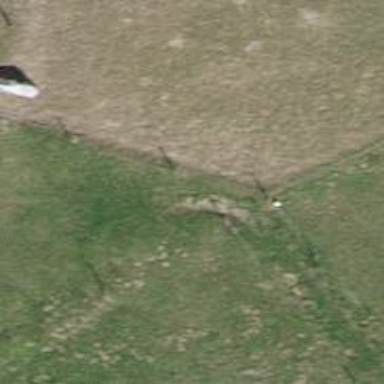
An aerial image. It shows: Fence is in the image.